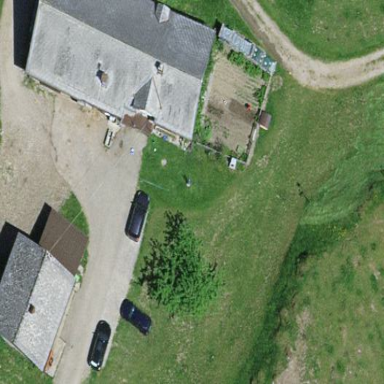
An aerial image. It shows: Gabled roof farm building.